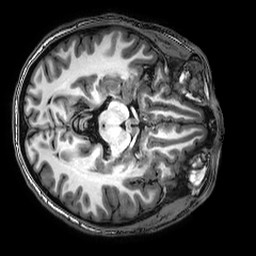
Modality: T1w
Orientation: axial
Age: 24
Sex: male
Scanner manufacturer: philips
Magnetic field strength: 3 T
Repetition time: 0.008101 s
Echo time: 0.003713 s